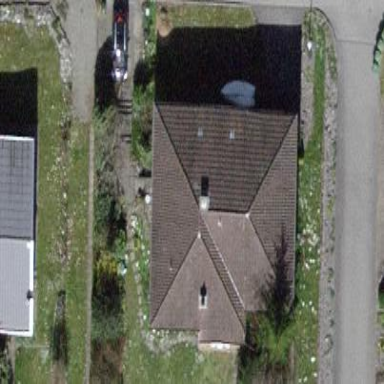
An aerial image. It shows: Simple house.